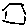
Label: hexagon